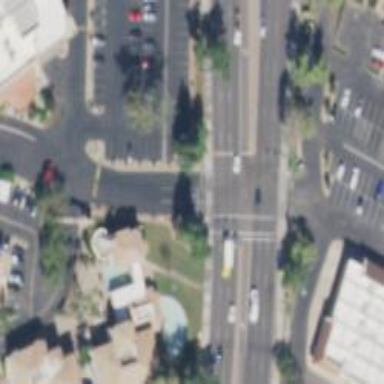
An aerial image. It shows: Solid stop line on the road marking.